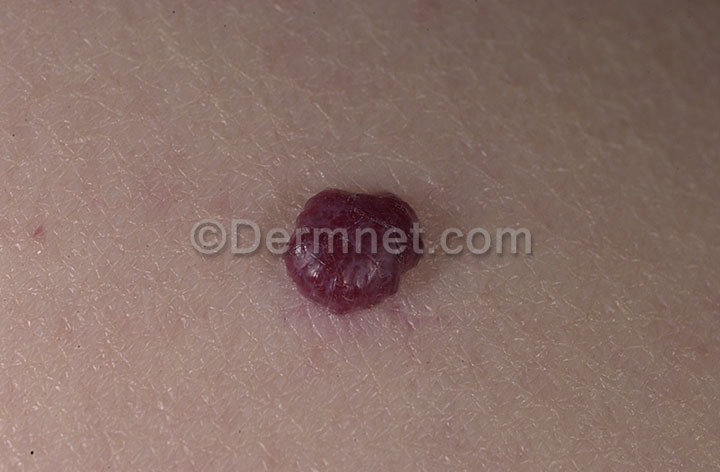
Disease: Vascular Tumors